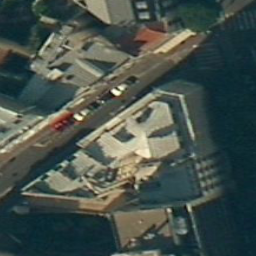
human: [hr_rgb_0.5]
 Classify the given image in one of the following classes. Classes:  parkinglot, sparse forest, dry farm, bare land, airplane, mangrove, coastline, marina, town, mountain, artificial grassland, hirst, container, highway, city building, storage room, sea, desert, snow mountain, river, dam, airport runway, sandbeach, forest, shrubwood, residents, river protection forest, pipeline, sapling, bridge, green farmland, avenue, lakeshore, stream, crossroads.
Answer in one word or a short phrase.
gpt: city building